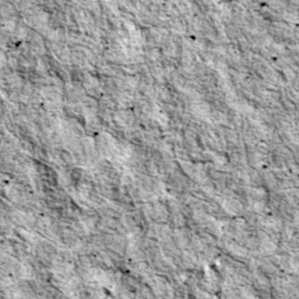
Label: non_frost